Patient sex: M
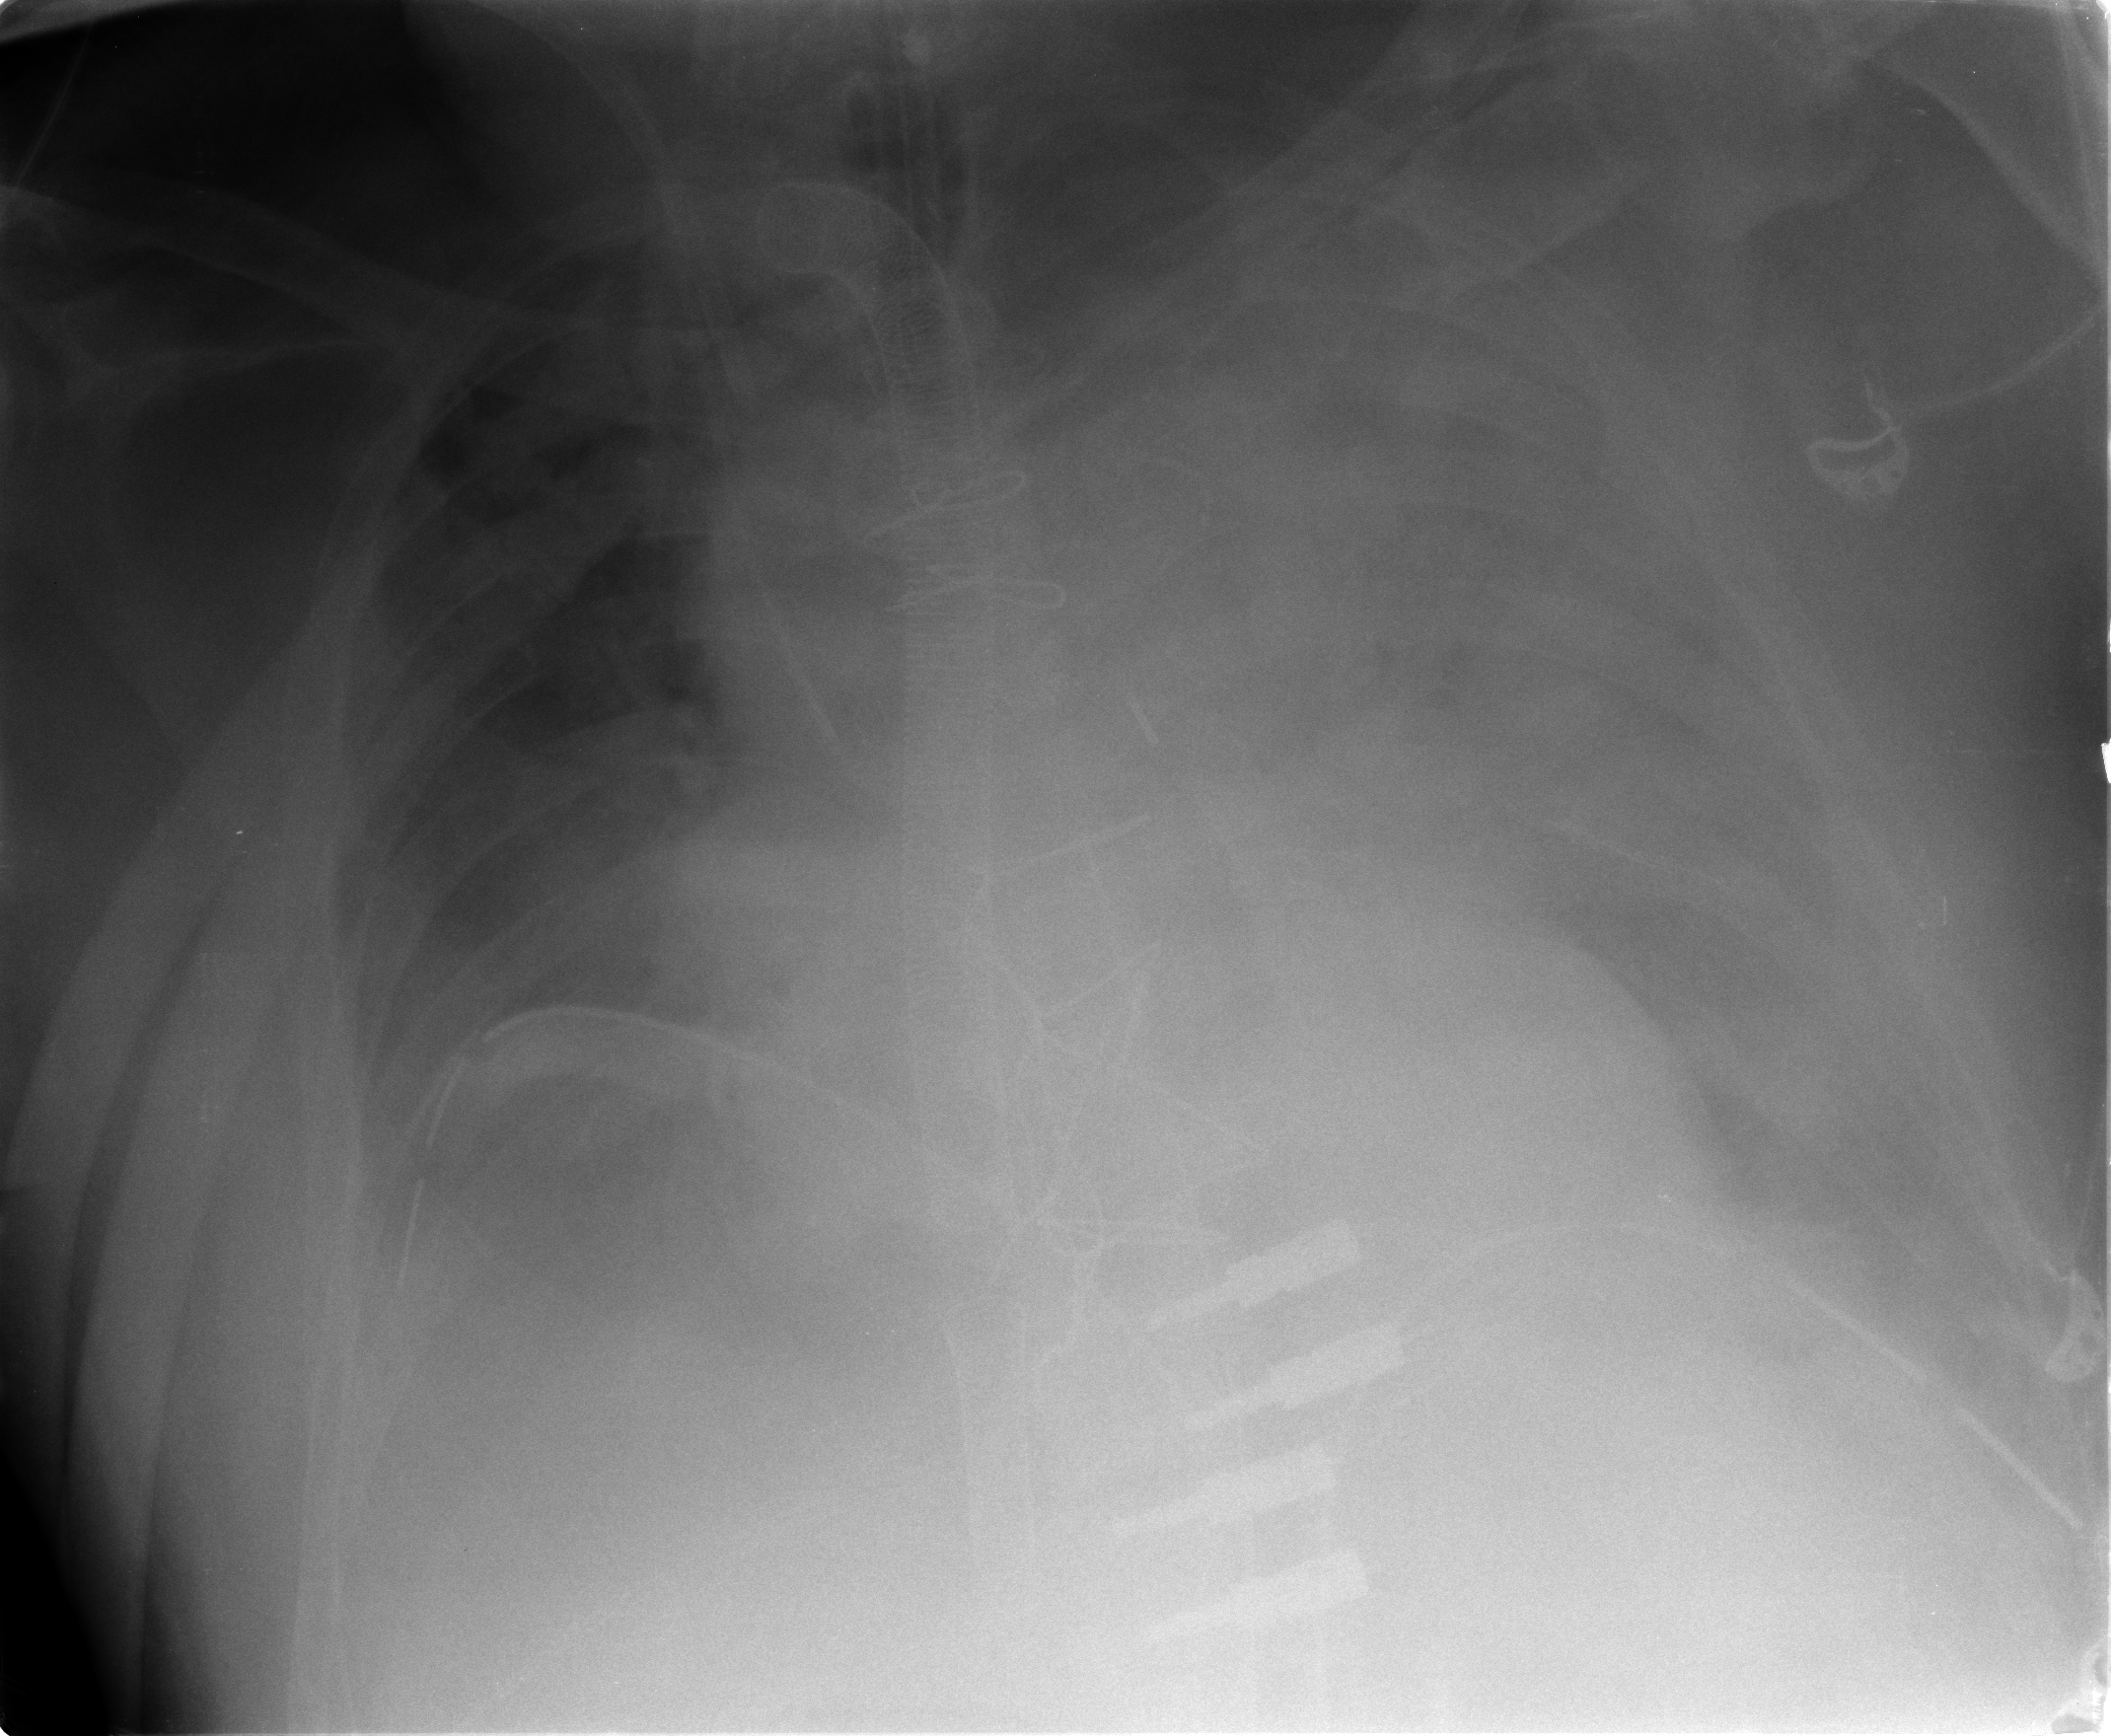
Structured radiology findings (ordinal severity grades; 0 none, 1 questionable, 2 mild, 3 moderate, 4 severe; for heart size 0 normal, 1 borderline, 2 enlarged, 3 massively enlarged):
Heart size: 2
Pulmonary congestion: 3
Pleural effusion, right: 2
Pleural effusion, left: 3
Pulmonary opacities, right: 2
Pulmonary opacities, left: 4
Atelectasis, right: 2
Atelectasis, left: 4